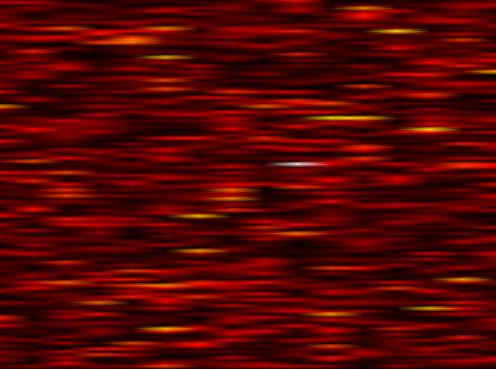
Label: FOFDM